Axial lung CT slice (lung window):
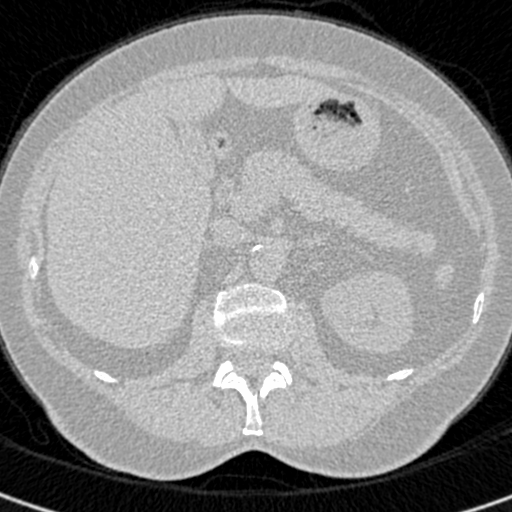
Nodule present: no